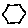
Label: hexagon